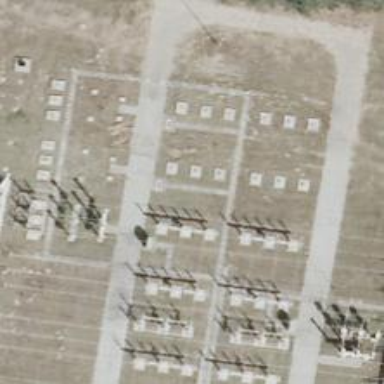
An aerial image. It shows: Three cables of power line.